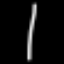
Label: line